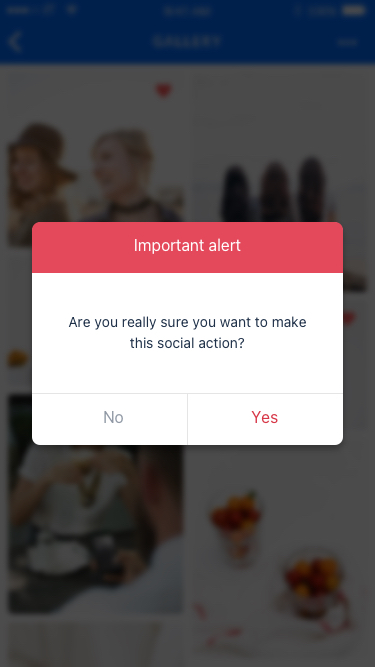
Text in this UI design:
No
Yes
Important alert
Are you really sure you want to make this social action?